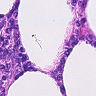
Metastatic tissue present: no